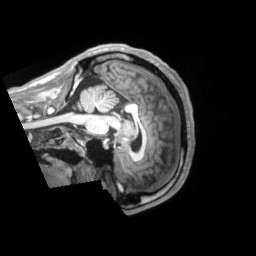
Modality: T1w
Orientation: sagittal
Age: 31
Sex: male
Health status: ill
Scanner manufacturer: siemens
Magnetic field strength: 3 T
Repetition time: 2.2 s
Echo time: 0.00157 s